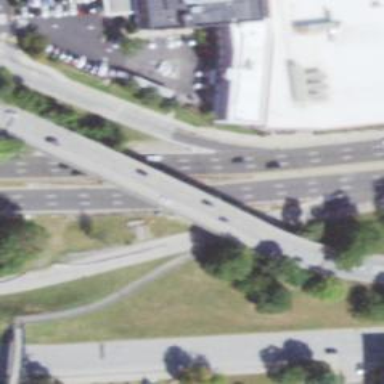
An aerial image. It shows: Trunk link highway.